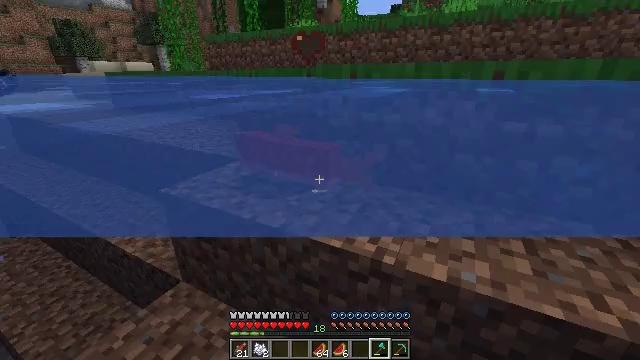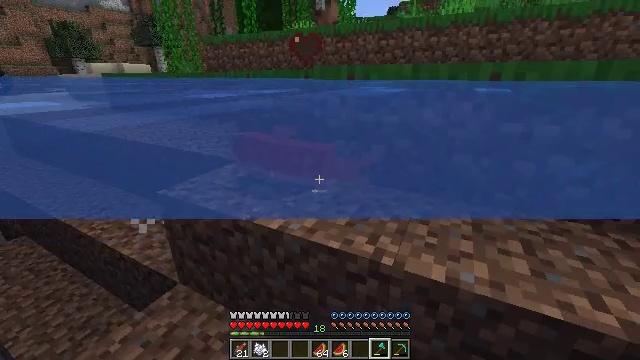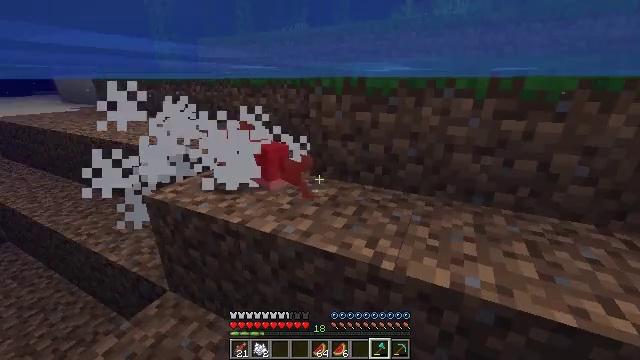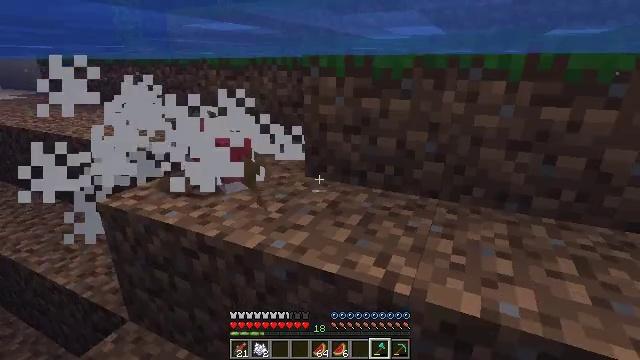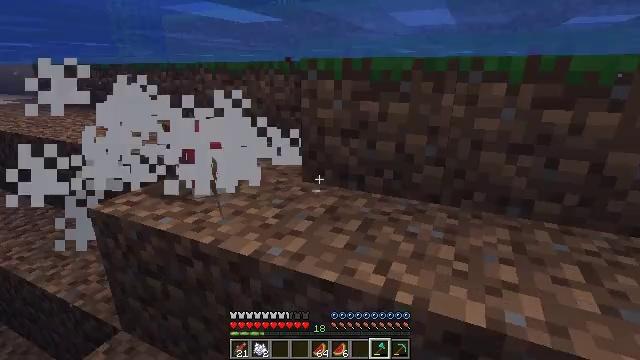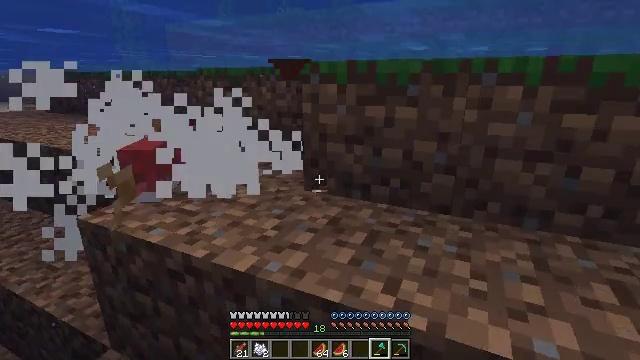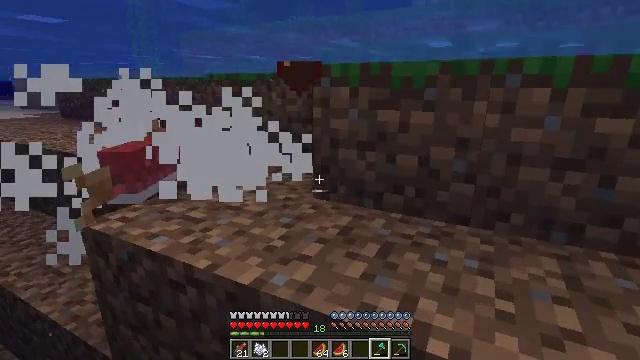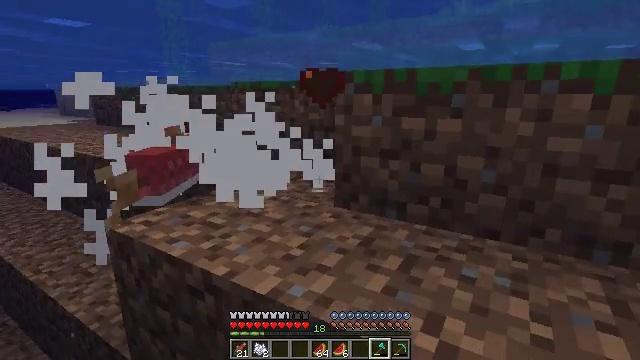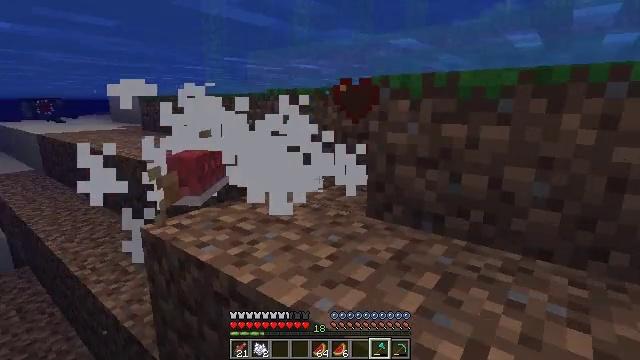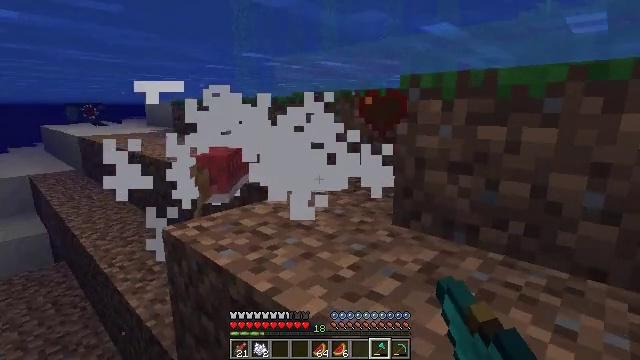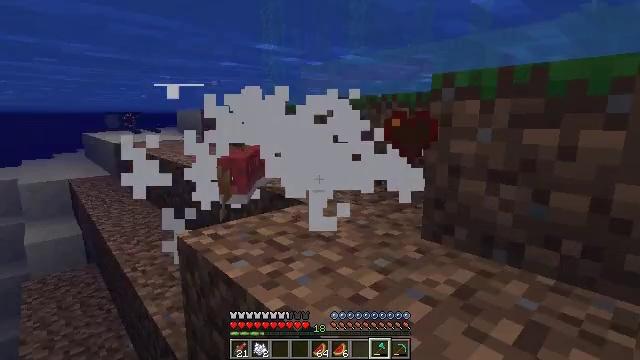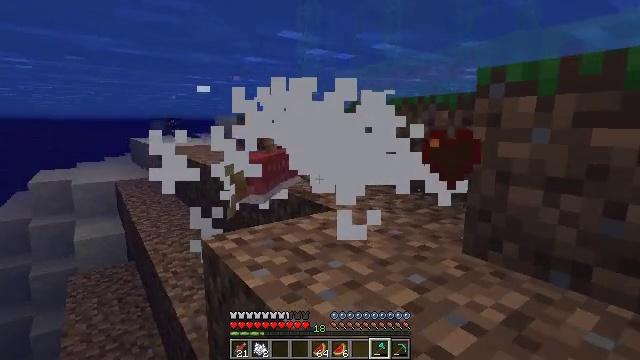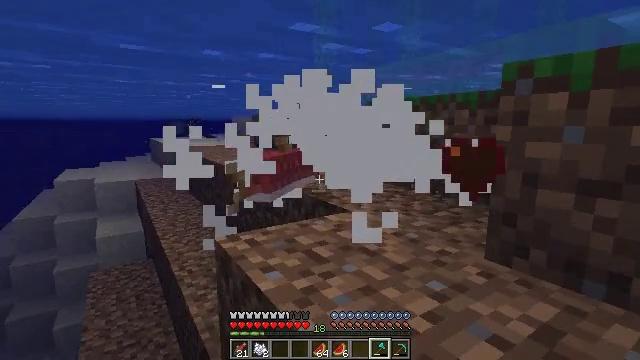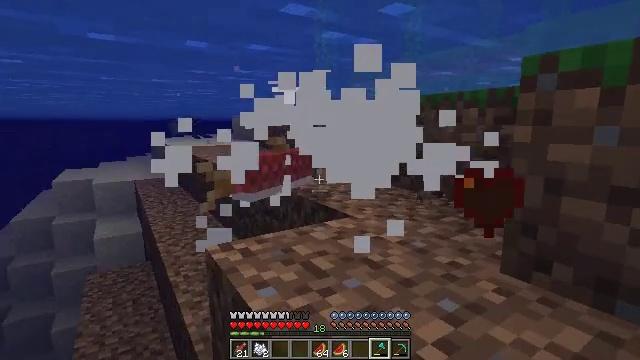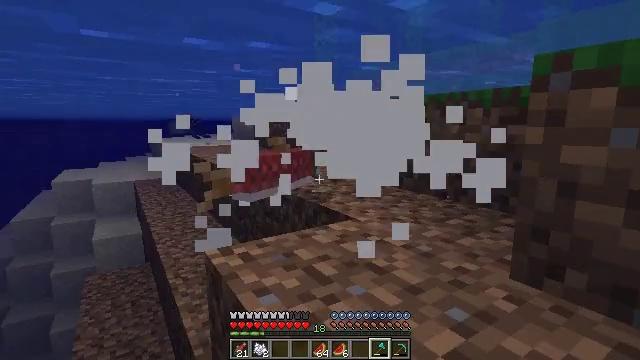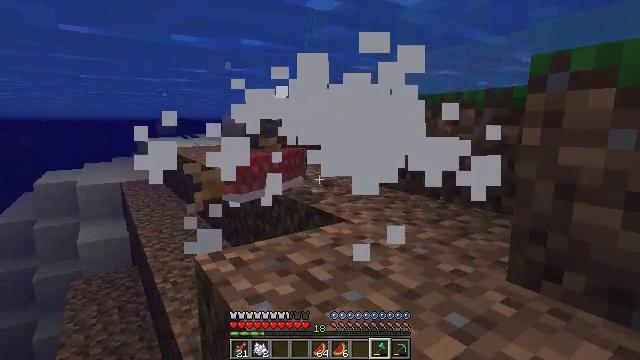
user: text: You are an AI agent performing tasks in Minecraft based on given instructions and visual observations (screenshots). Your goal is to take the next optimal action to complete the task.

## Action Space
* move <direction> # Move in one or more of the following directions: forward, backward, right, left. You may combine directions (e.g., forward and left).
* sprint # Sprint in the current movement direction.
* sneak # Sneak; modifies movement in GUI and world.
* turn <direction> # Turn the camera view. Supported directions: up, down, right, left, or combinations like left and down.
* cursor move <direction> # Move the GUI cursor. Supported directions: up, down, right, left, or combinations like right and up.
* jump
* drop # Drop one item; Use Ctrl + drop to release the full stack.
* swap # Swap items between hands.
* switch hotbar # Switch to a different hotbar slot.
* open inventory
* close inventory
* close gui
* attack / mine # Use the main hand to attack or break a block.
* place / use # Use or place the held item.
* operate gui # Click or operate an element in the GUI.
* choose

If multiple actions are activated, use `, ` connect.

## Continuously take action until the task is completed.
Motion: motion action
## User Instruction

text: Kill aquatic mobs.
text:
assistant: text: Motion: move forward
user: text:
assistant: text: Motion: move forward, turn right
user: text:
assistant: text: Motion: move forward
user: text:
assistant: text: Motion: move forward
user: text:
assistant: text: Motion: move forward, turn up
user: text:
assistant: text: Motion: move forward, turn left and up
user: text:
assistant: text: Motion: move forward, turn left and up
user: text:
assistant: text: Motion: move forward, turn left and up, attack / mine
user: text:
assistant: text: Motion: move forward, turn left, attack / mine
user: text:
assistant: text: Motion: move forward, turn left and up, attack / mine
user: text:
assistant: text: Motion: move forward, turn left and up, attack / mine
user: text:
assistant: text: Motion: move forward, turn left
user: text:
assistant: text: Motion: move forward
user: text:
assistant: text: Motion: move forward
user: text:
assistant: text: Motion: move forward, turn right
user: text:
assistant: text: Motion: move forward
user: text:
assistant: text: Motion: move forward
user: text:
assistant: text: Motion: move forward, turn up
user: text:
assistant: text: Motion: move forward, turn left and up
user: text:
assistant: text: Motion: move forward, turn left, attack / mine
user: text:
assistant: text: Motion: move forward, attack / mine
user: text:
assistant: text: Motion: move forward, attack / mine
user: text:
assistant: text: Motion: move forward, attack / mine
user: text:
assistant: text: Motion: move forward
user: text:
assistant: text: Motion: move forward
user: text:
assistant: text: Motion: move forward
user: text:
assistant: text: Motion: move forward
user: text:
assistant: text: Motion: move forward, turn right
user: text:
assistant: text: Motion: move forward, turn right and down
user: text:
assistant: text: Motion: move forward, turn right